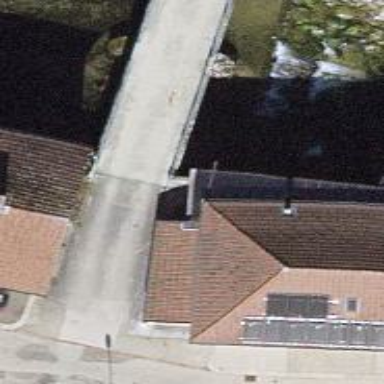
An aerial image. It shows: Service road on bridge.